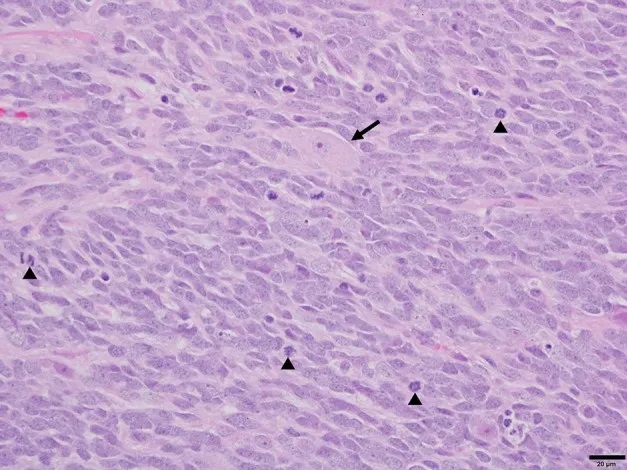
Photomicrograph of medulloblastoma in a dog. Sheets of neoplastic polygonal to elongated cells with large basophilic nuclei and limited pale eosinophilic cytoplasm create the characteristic "small blue tumor" appearance. Further features include a brisk mitotic rate (arrowheads) and rare entrapped cerebellar Purkinje neurons (arrow). H&E. 40x magnification. Bar = 20 um.
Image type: pathology (h&e)